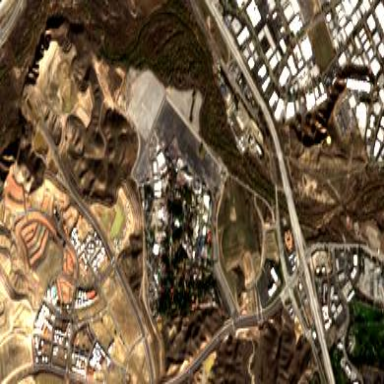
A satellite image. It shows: Theme park.